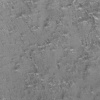
Atmospheric dust classification: not_dusty